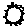
Label: sun